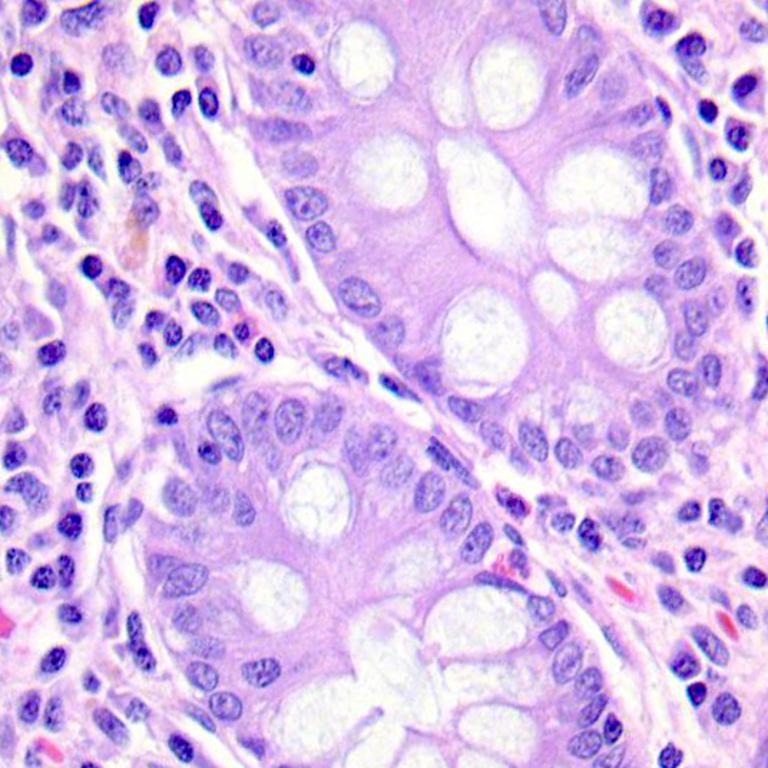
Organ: colon
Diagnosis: benign